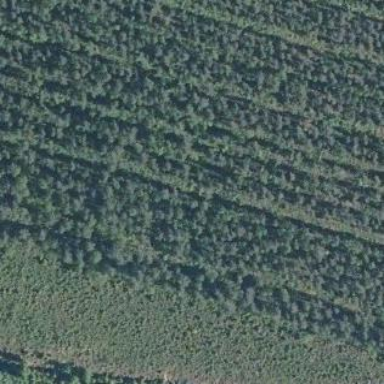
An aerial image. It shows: Mixed leaf woodland.